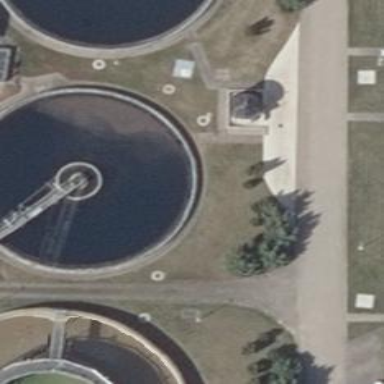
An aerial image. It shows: Body of wastewater.